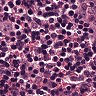
Metastatic tissue present: yes